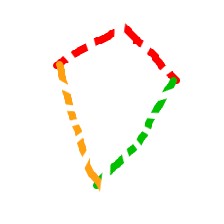
Shape: kite